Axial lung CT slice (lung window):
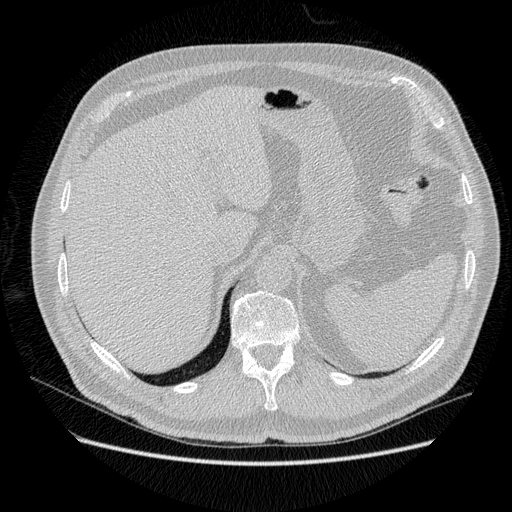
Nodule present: no